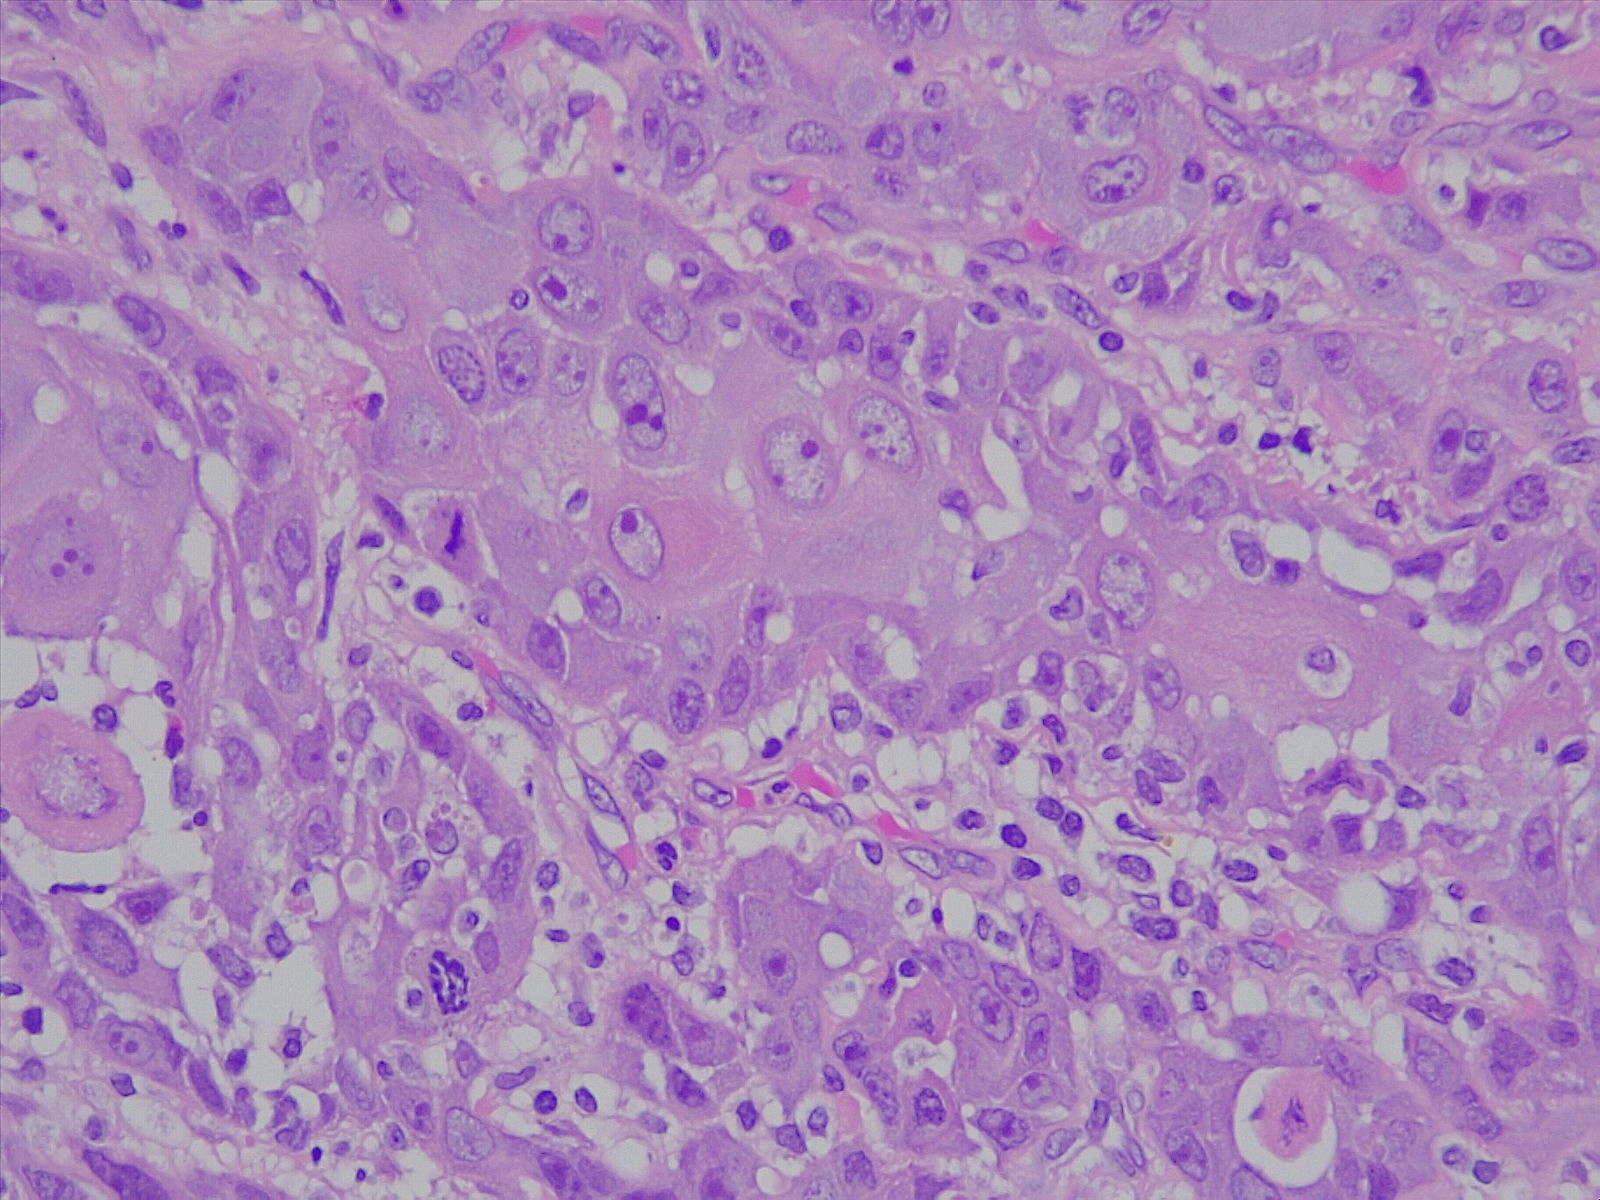
Label: lung squamous cell carcinoma, well differentiated